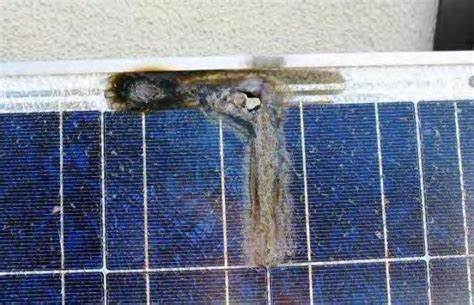
Label: Electrical-damage